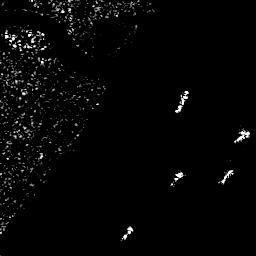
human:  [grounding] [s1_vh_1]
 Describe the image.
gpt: In the satellite image, there is  <ref>3 small ship </ref> <box>[[67, 34, 74, 45, 0], [90, 50, 98, 56, 0], [84, 64, 91, 72, 0]]</box> located at right,  <ref>1 small ship </ref> <box>[[65, 65, 72, 73, 0]]</box> located at center,  <ref>1 small ship </ref> <box>[[46, 87, 53, 94, 0]]</box> located at bottom.